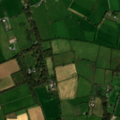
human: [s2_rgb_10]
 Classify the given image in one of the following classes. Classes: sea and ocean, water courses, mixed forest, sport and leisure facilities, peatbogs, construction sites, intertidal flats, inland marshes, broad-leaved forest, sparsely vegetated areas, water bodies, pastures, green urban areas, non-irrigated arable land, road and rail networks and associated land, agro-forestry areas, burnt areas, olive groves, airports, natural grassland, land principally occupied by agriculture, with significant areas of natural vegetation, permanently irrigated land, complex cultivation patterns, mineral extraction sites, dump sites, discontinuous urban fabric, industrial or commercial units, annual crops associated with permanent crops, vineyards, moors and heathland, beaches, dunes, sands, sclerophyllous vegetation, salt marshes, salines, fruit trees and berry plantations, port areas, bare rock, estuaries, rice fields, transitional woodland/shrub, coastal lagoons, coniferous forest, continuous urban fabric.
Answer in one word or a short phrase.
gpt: non-irrigated arable land, pastures, complex cultivation patterns